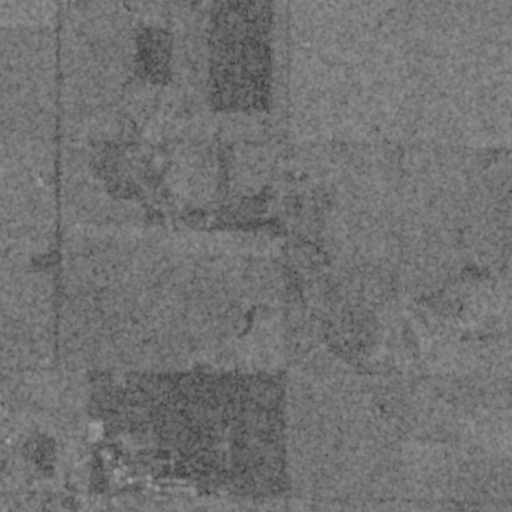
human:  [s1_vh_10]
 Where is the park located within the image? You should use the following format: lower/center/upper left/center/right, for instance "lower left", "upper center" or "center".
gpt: The park is located in the lower left of the image.
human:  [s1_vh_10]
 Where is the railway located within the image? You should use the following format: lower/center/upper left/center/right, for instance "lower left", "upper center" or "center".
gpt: The railway is located in the left of the image.
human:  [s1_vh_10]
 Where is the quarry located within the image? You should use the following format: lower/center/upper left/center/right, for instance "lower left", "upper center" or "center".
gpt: There is no quarry in the image.

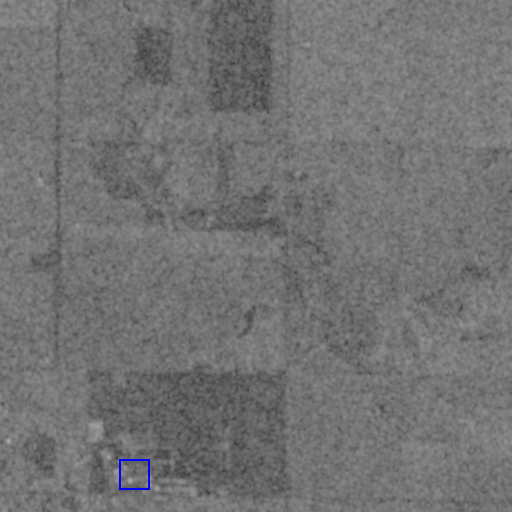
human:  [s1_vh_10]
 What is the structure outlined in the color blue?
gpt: The structure outlined in blue is a building.
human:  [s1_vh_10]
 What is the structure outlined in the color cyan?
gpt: There is no cyan outline.